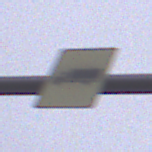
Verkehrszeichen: KFZZulaessigeGesamtmasse3Komma5TOhnePfeilsymbol
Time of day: Midday
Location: Outdoor (Nature)
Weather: Overcast
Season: Autumn
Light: Natural